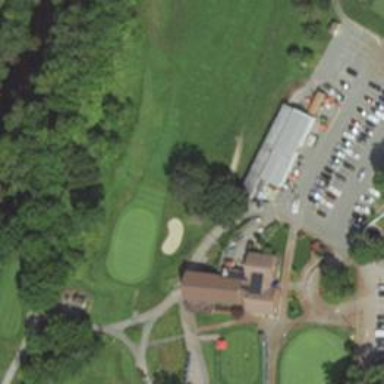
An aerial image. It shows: Path designed for golf carts.